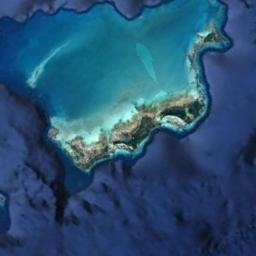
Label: island